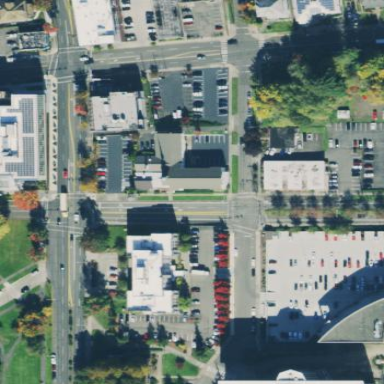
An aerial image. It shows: Sidewalk.